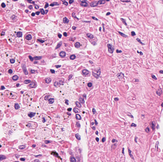
Tumor epithelial tissue: no
Tumor-associated stroma tissue: yes
Normal tissue: no